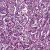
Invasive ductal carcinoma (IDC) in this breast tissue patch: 1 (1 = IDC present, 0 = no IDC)